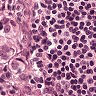
Metastatic tissue present: yes